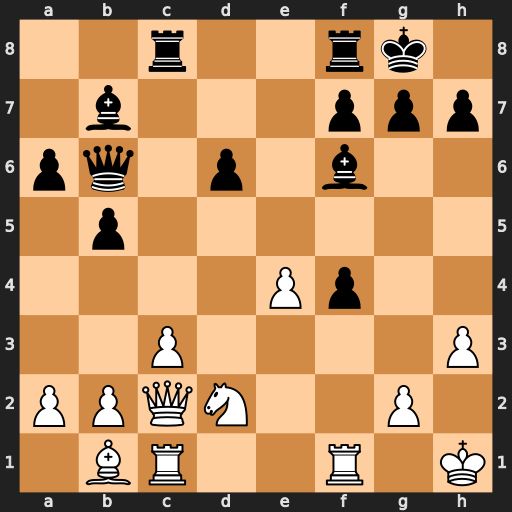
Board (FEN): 2r2rk1/1b3ppp/pq1p1b2/1p6/4Pp2/2P4P/PPQN2P1/1BR2R1K
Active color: w
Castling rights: -
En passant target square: -
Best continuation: e5 g6 exf6